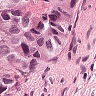
Metastatic tissue present: yes